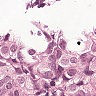
Metastatic tissue present: yes